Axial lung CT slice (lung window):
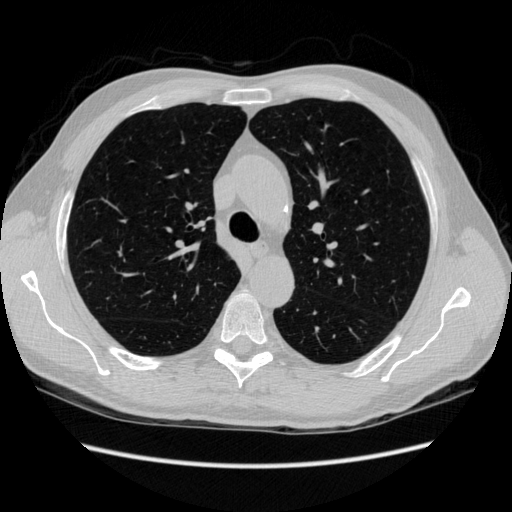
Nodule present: no